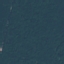
Land use / land cover: Forest